Question: I have encountered a strange issue. When I update one of my websites to a web service by
1. Updating it or
2. Removal of the service and readding it altogether
The intellisense still reports that the type, in this case 'Document_Type3' is still the same type of an object generated by the service. I can set my object type to 'Document_Type3'. I build the project, no issues.

However, when I run the project, I get a compiler error saying that that my object which is Document_Type3 doesn't contain the 'Order'.
'''
Compiler Error Message: CS0117: 'DynamicsNAV.Document_Type3' does not contain a definition for 'Order'
Source Error:
Line 376: comment.Date = DateTime.Now;
Line 377: comment.DateSpecified = true;
Line 378: comment.Document_Type = Document_Type3.Order; <-- right here.
Line 379: comment.Document_TypeSpecified = true;
Line 380: comment.Line_No = i * 1000;
'''
The hell it doesn't. I can see it right there.
> '''
<xsd:simpleType name="Document_Type">
<xsd:restriction base="xsd:string">
<xsd:enumeration value="Quote" />
<xsd:enumeration value="Order" />
</xsd:restriction>
</xsd:simpleType>
'''
I can set it fine, compile it fine -- but I can't run it.
I nuked my temporary files in
'C:\WINDOWS\Microsoft.NET\Framework2.0.50727\Temporary ASP.NET Files'
thinking that it perhaps has cached these dynamically generated objects. I rebuilt the project and watched the website reappear, along with the objects, in the temporary directory.
When I run it -- same thing -- no compiler error until it actually loads in the browser. An important issue to note is that these services are being returned by Dynamics NAV, and types that have the same name, such as Document_Type, will be appended with a number on the end. In the code, again, Document_Type3 contains 'Order' and 'Quote'.
What the heck is going on?
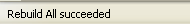
Answer: Here's my explanation of what I believe is happening and how to work around it.
In NAV (or any other web services) where there is a non-distinctly named type of object, in this case '"Document_Type"', apparently the build is getting out of order when it is compiled. For example, I might have three separate WSDL objects that all define a document type. e.g.
'''
CustomerSale.wsdl
WebSale.wsdl
VendorSale.wsdl
'''
When Visual Studio code gens the object, it goes through each of my WSDL objects, finds the Document_Type, and enumerates accordingly. e.g.
'''
CustomerSale.Document_Type -> Document_Type1
WebSale.Document_Type -> Document_Type2
VendorSale.Document_Type -> Document_Type3
'''
However, when the web compiles the objects, the objects get out of order. e.g.
'''
CustomerSale.Document_Type -> Document_Type1
WebSale.Document_Type -> Document_Type3
VendorSale.Document_Type -> Document_Type2
'''
I'm not sure if this depends on the alphabetical order of the objects or some other variable, but it definately happens.
I can't see a rhyme or reason these would be getting out of sync, but the simple solution (in my case) was to simply delete the WSDL object causing the confusion to the compiler. I didn't need it anyway.
To find, at runtime, which object was causing the compiler confusion, I reflected the type:
'''
Response.Write(WebSale.Document_Type.GetType().ToString);
Response.End();
'''
I then went to the definition, in this case Document_Type2 and saw that it was definitely not the same object. I then removed the object from my web services, and web.config -- then I recompiled. My Web object immediately turned into Document_Type2! This cleared everything up and allowed the site to compile in the actual browser. They were now in sync.
However, I understand that not everyone has objects they can remove, as they might actually be using those objects. Another work around would be to dynamically set the object via reflection. Instead of binding your object type to 'Document_Type2' you could instead reflect the type and cast as necessary. e.g.
'''
//Document type will throw error at run time.
//comment.Document_Type = DynamicsNAV.Document_Type3.Order; <-- removed.
// I don't care what the name of the object is,
// I know that it contains Order.
var prop = comment.GetType().GetProperty("Document_Type");
prop.SetValue(comment, Enum.Parse(prop.PropertyType, "Order"), null);
'''
I hope this solution helps others who are experiencing the same issue!